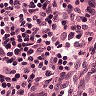
Metastatic tissue present: no